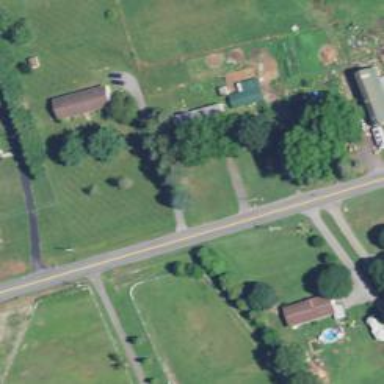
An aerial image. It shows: Driveway.